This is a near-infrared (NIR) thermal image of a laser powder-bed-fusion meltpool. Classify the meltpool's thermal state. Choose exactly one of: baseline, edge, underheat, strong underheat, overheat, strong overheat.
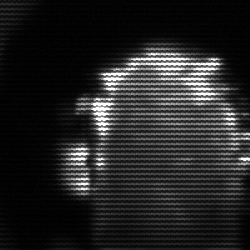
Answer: baseline